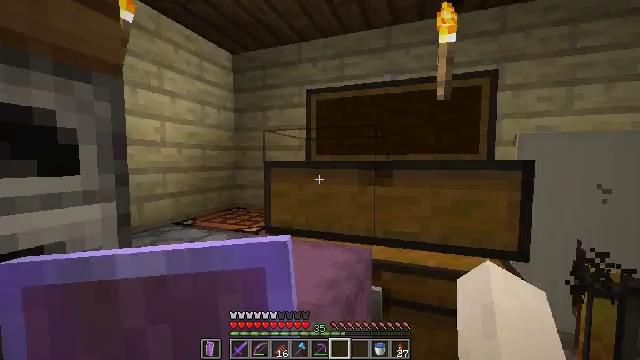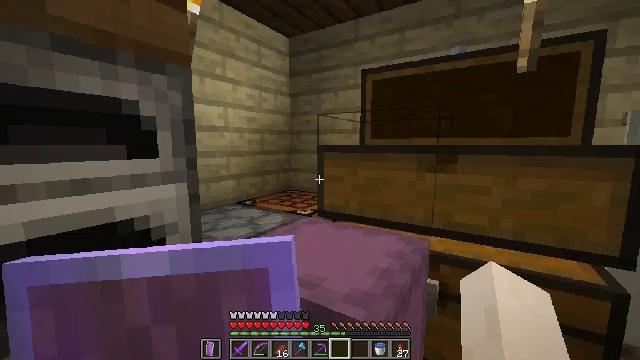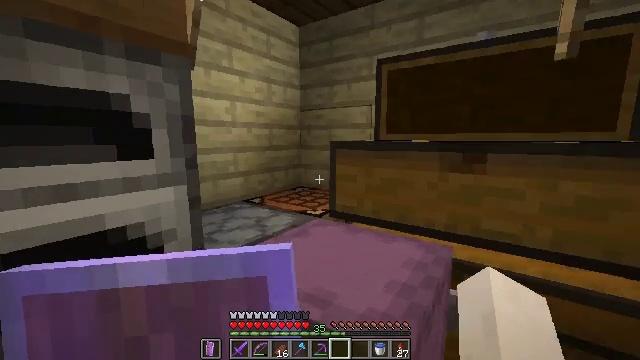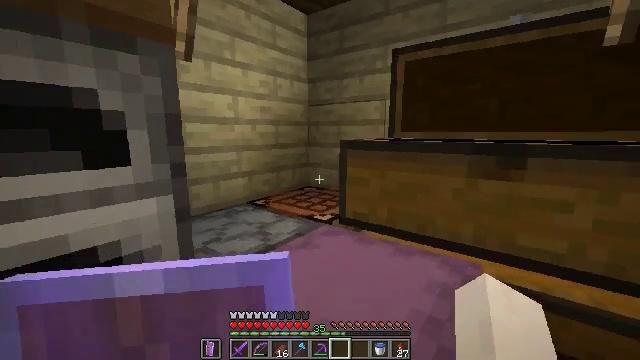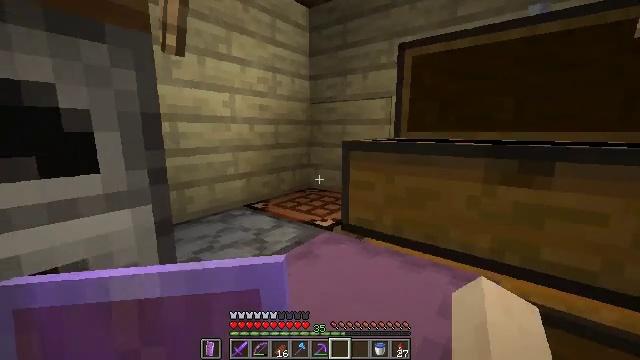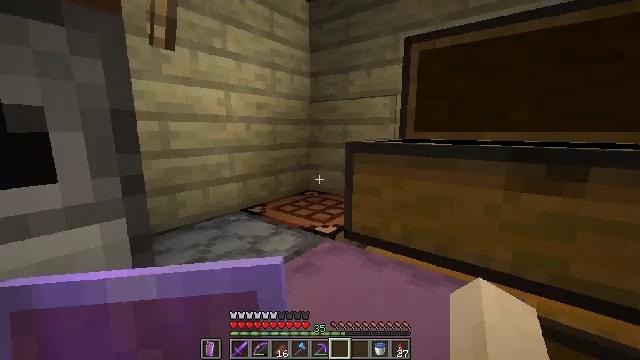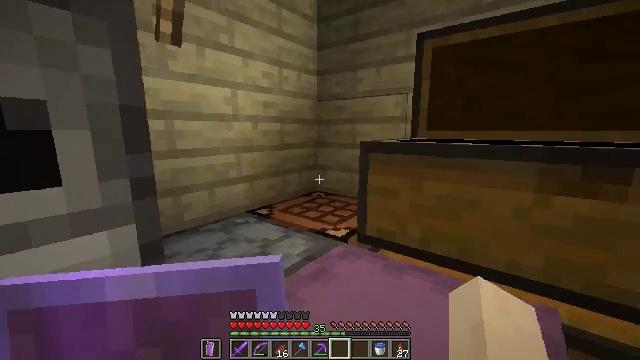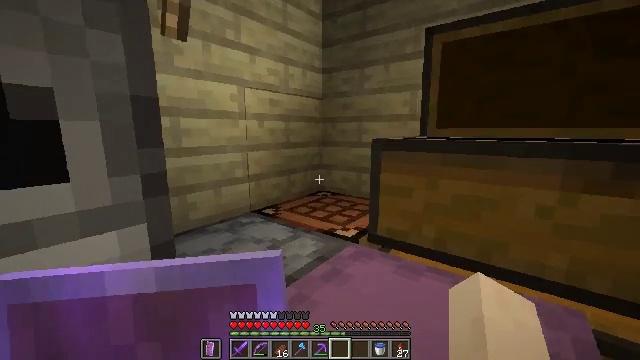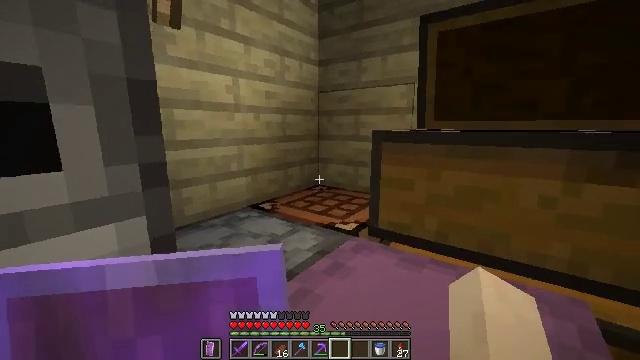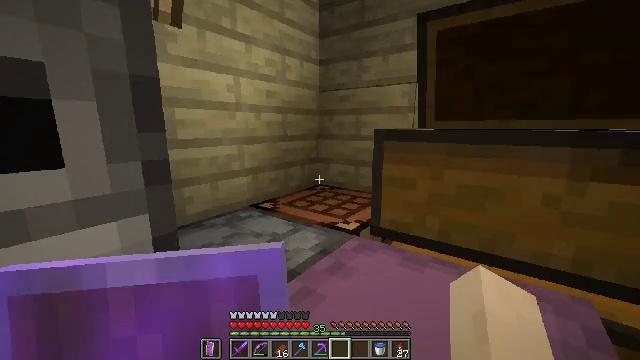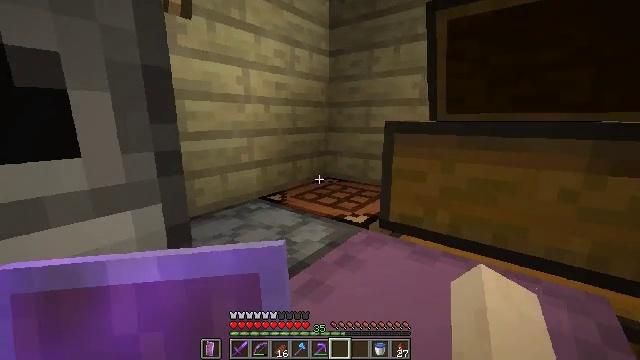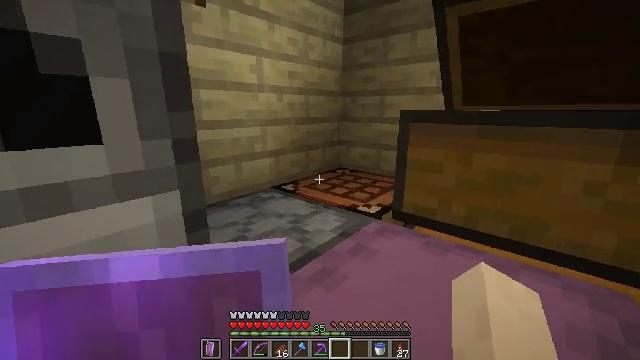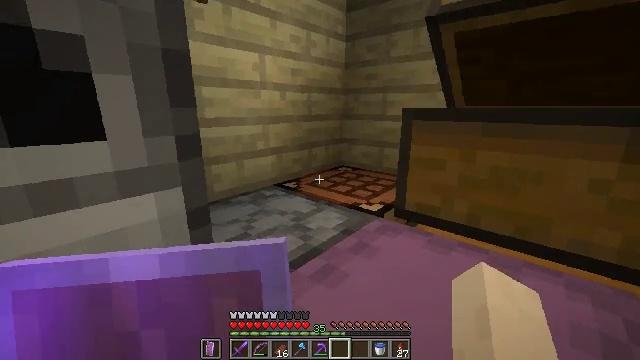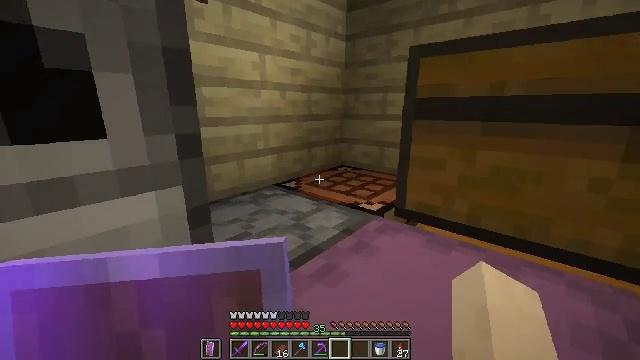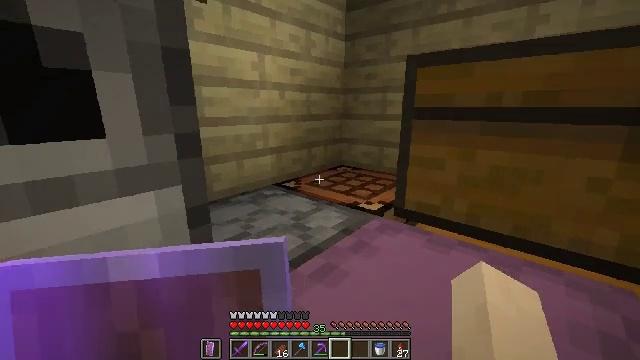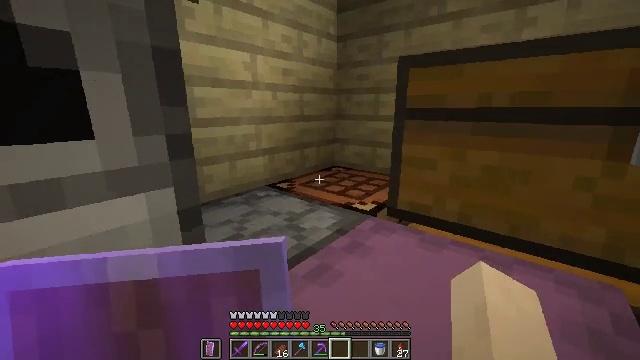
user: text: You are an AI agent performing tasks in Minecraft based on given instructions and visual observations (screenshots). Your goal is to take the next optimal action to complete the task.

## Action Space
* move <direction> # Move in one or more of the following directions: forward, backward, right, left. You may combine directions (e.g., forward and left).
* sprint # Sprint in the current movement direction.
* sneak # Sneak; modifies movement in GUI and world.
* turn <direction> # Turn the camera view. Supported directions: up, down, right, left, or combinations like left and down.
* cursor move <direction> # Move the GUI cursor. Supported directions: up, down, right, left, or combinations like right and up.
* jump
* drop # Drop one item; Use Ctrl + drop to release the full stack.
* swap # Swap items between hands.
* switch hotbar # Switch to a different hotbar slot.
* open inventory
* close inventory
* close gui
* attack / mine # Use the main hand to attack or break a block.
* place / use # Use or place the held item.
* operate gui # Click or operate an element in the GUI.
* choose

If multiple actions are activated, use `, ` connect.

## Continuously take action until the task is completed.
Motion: motion action
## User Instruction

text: Interact with a crafting table to craft a lead.
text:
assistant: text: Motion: move forward, turn left and down
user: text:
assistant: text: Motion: move forward, turn left and down
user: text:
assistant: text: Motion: move forward, turn left and down
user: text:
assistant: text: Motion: move forward
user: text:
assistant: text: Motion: move forward
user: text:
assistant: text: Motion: no_op
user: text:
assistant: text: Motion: no_op
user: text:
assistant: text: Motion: turn right and down
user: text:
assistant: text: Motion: no_op
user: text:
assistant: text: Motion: turn left and down
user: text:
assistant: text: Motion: turn left and down
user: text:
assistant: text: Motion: no_op
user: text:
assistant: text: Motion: no_op
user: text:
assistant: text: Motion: no_op
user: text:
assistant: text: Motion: turn right
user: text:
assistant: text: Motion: turn right and up
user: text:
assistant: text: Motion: no_op
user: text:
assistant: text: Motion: no_op
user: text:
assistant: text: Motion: no_op
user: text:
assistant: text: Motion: no_op
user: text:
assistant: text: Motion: no_op
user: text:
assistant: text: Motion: no_op
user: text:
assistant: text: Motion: no_op
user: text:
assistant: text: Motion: no_op
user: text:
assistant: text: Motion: use / place
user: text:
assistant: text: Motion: use / place
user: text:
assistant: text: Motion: no_op
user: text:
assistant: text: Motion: no_op
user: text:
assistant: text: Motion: no_op
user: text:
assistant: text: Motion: no_op